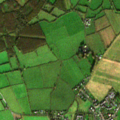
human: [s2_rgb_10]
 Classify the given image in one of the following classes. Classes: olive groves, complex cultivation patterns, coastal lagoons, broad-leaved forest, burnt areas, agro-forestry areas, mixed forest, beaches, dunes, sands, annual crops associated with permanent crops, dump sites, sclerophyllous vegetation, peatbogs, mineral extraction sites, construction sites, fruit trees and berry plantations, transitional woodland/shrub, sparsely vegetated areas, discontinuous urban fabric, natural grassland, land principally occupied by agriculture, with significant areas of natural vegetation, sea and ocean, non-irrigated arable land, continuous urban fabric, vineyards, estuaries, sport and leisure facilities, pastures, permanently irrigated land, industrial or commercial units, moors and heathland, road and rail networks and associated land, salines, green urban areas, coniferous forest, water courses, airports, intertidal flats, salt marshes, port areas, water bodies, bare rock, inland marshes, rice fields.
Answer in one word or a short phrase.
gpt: discontinuous urban fabric, pastures, complex cultivation patterns, broad-leaved forest